Question: I was just playing around with <URL> so I whacked in these two static imports:
'''
import static org.hamcrest.CoreMatchers.*;
import static org.junit.Assert.*;
'''
Wrote the best unit test in the world and did an 'optimise imports' in Eclipse just because I have that set to happen on saving a file.
My screen now looks like this (except of course without the big red arrow - I drew that):

OK, so it is all fine in that it compiles and runs (and the test even passes) but I have the heeby-jeebies because Eclipse has crossed out the 'is' and I do not know why.
So, experts, what does this strikethrough mean?
Nervously hovering over it reveals there are three possible 'is' methods - could that be the reason?
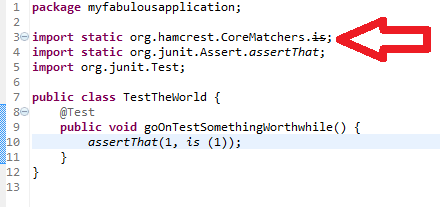
Answer: It means the method 'is' is deprecated.